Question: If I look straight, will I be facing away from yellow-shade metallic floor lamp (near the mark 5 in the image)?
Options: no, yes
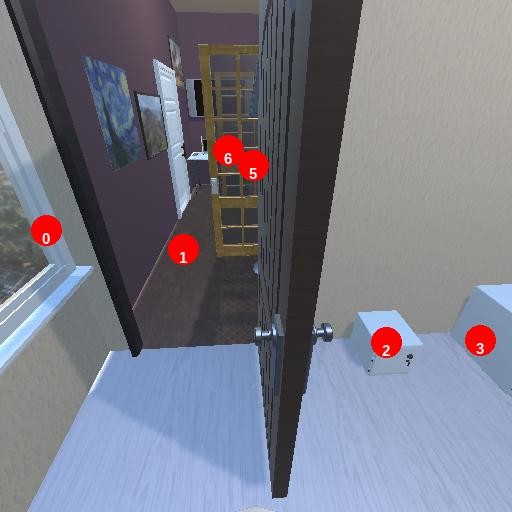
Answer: no